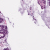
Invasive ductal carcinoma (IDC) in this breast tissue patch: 1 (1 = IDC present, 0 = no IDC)